Field crop: maize
Growth stage: 2
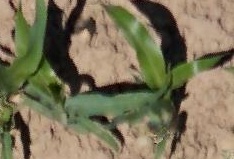
Species: maize